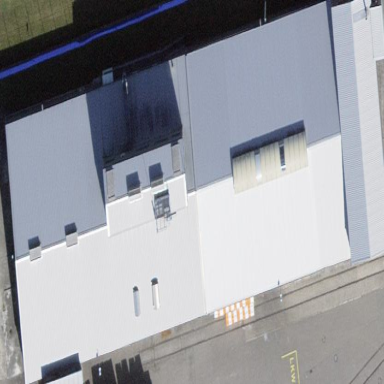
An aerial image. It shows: Industrial building.